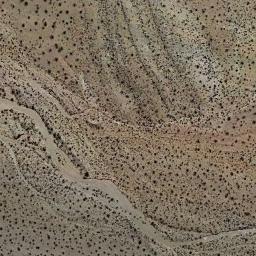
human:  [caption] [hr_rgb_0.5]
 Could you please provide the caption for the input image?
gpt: There are several trees and some weeds in this desert .

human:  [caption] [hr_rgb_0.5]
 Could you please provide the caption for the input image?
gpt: A lot of dense chaparrals grow in the desert and some roads go through the desert .

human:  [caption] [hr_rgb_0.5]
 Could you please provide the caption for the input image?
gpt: Chaparral is evenly distributed on the sand and there are several winding paths in the sand .

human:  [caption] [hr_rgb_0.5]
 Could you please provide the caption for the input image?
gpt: The chaparral is in the bare land with a road pass by .

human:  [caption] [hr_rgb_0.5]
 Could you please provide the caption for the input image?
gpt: The chaparral is approximately evenly distributed .